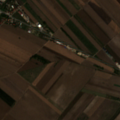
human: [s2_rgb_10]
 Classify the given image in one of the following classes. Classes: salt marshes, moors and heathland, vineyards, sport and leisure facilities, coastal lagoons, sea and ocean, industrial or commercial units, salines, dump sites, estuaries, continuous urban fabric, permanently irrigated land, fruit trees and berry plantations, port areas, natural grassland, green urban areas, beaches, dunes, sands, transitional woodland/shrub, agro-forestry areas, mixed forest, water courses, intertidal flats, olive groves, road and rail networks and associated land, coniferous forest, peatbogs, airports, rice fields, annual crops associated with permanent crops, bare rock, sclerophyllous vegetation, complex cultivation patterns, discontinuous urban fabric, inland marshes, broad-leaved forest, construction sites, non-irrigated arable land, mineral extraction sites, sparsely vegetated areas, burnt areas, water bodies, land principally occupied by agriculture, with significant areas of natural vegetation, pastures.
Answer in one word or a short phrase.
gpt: discontinuous urban fabric, non-irrigated arable land, complex cultivation patterns